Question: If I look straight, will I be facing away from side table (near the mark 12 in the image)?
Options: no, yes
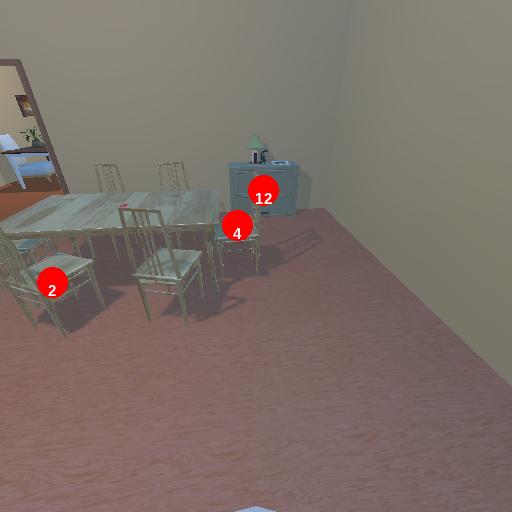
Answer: no